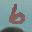
Label: 6